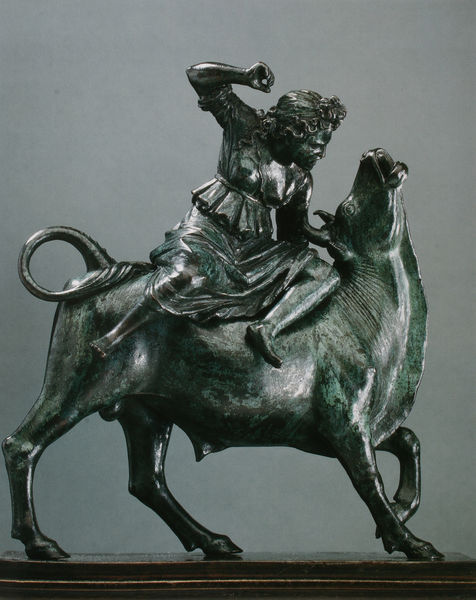
Titel: Raub der Europa
Künstler: Bartolomeo Bellano
Standort: Budapest
Institution: Szépmüvészeti Múzeum
Schlagwörter: akt, gott, hand, kampf, kopf, körper, mann, meer, schatten, weiß, grün, mädchen, sitzen, bewegung, busen, frau, haar, kleid, licht, nase, rücken, schwarz, stirn, gürtel, tier, alt, bart, arm, böse, falten, kleidung, mensch, sockel, hals, horn, vieh, auge, figur, gewand, haare, sitzend, kind, tochter, hald, locken, pferd, reiter, sack, skulptur, statue, beine, fell, huf, hufe, reiten, reiterin, ritt, schwanz, schweif, bein, brüste, füße, leidenschaft, liebe, sitz, bogen, italien, klein, kuh, rind, gewalt, könig, weib, weiblich, glanz, metall, bildhauerei, bronze, plastik, plinthe, junge, zierlich, foto, photographie, barfuss, eisen, messing, antike, knabe, jungfrau, kupfer, raub, faust, schlag, mythologie, göttin, sieg, damensitz, hufen, photo, farbfoto, geschnürt, antik, blitz, götter, schmerz, zeus, olymp, toga, maul, nüstern, begierde, griechisch, mythos, nymphe, verwandlung, mittelalter, entführung, erhoben, griechenland, frauensattel, hörner, jupiter, guss, bulle, joch, ochse, stier, kleinplastik, kräftig, schlagen, schlaufe, bronzeguss, staue, aufbäumen, europa, klauen, ochs, eier, hoden, männlichkeit, kontinent, schlinge, reitend, ovid, broze, kamp, zähmung, juppiter, zitze, weiblicher, ringelschwanz, kreta, haarstränen, chiton, brüllen, emallie, fraust, hife, muhen, novid, gußtechnik, mytoplogie